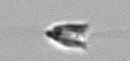
Label: Chrysochromulina_lanceolata